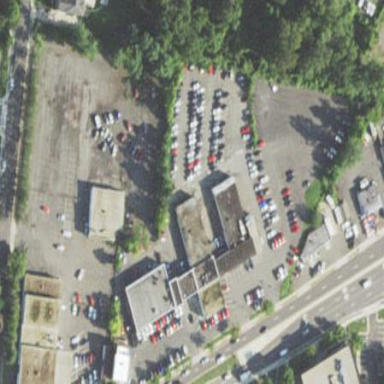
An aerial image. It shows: Car shop in retail area.